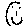
Label: smiley face